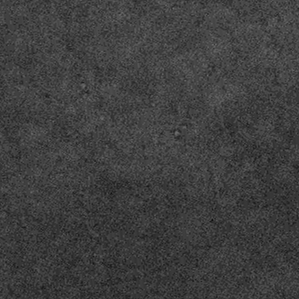
Label: frost